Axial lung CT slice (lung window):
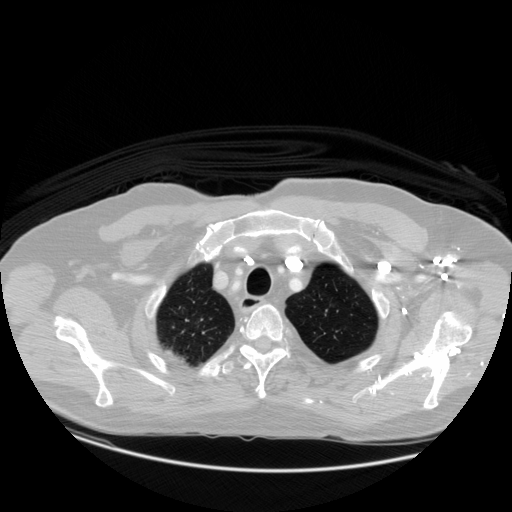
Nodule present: no